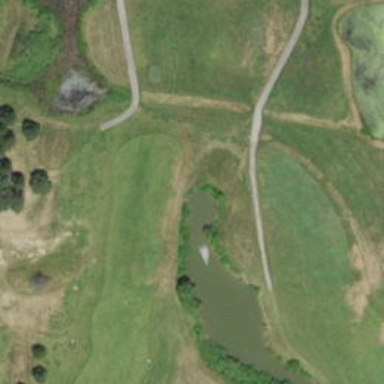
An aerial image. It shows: Path for both road and golf.